Lunar surface albedo tile
Center latitude: -26.635
Center longitude: 43.151
Resolution (meters per pixel, mean): 116.53
Tile area (km^2): 13088.64
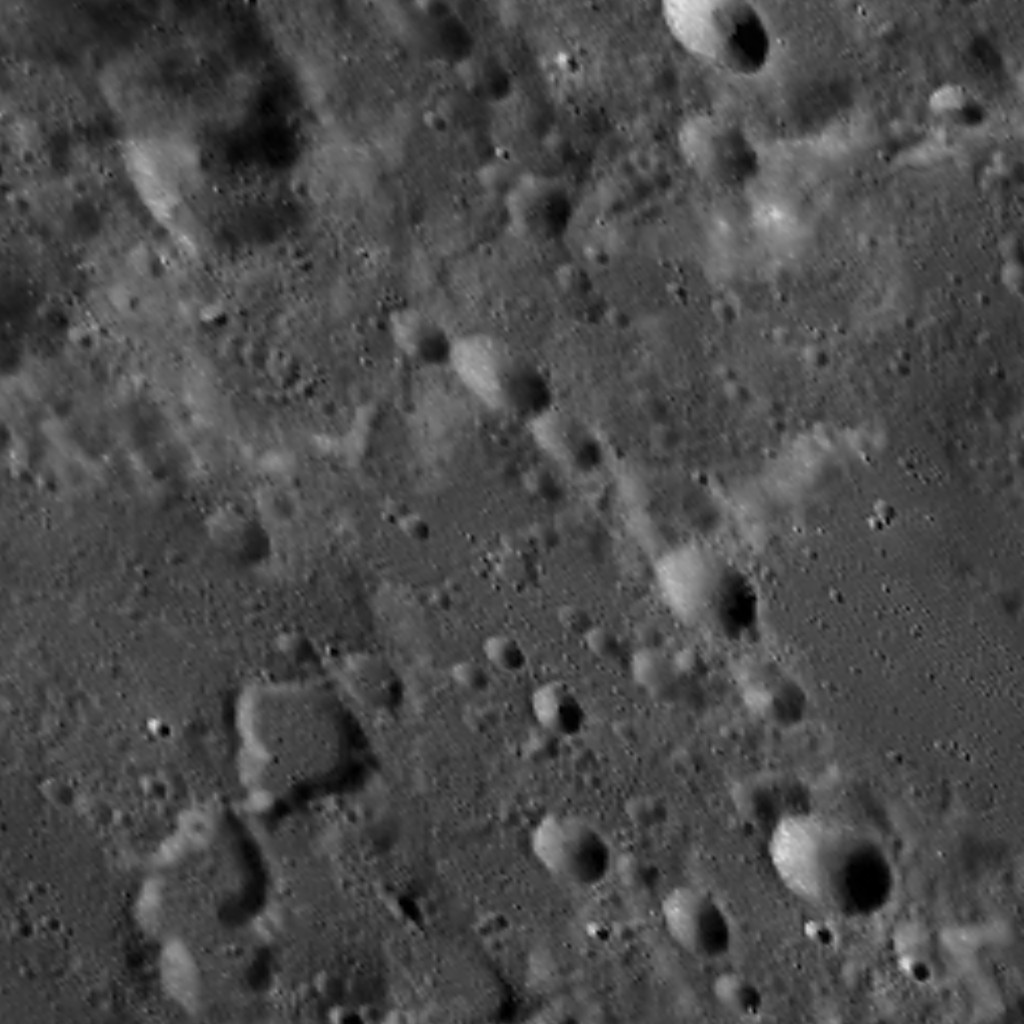